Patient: sex M, age 74
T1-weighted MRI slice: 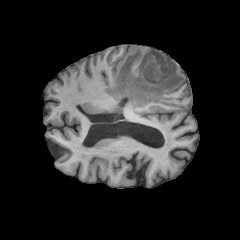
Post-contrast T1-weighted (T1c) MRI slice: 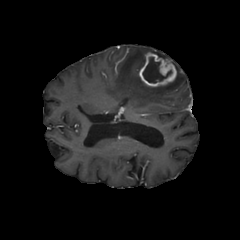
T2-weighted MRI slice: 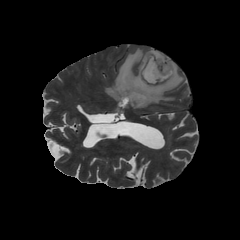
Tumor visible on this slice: yes
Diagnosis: Glioblastoma, IDH-wildtype
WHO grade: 4